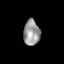
Tissue: skin
Cell type: Epithelial cells
Senescence score: 0.7541
Nuclear area (px): 410
Mean DAPI intensity: 153.32